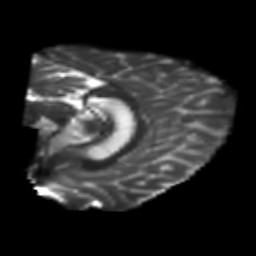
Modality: T2w
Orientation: sagittal
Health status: healthy
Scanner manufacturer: philips
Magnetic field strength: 3 T
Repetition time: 6.964 s
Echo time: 0.092 s